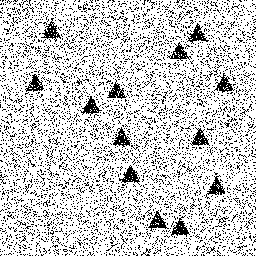
Squares: 0
Triangles: 13
Stars: 0
Total shapes: 13